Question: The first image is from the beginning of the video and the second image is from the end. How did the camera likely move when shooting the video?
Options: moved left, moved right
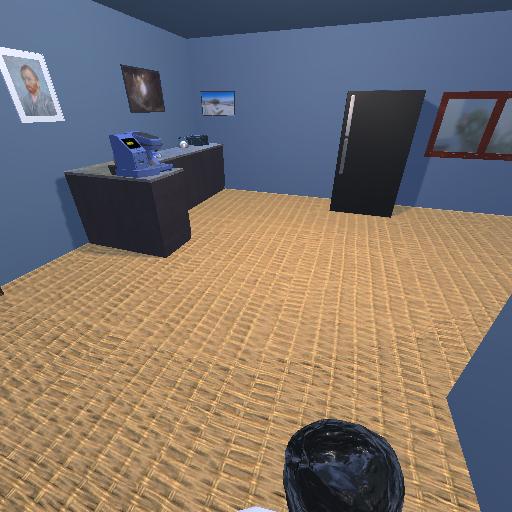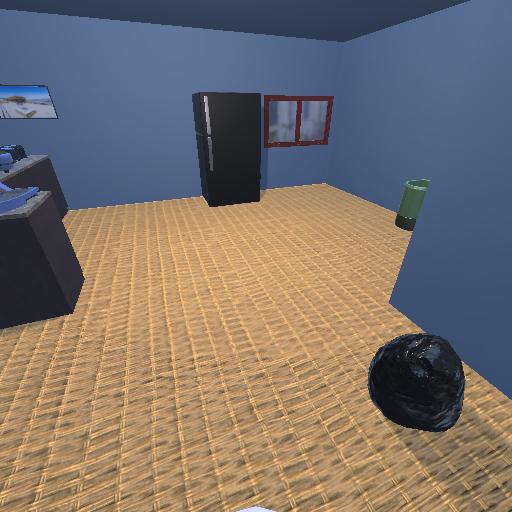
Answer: moved left